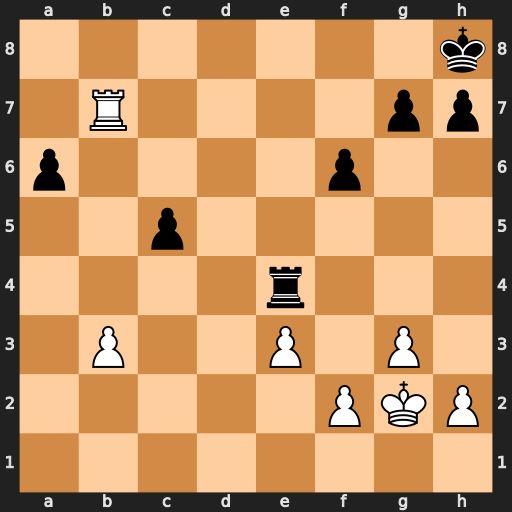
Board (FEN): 7k/1R4pp/p4p2/2p5/4r3/1P2P1P1/5PKP/8
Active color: w
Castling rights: -
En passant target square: -
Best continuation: Rb8+ Re8 Rxe8#